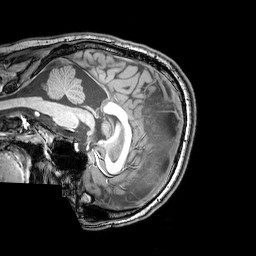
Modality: T1w
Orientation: sagittal
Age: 22
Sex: male
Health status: healthy
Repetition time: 0.081 s
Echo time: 0.037 s